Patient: sex F, age 58
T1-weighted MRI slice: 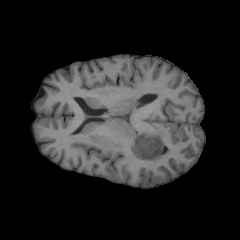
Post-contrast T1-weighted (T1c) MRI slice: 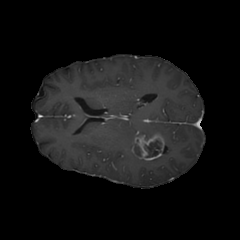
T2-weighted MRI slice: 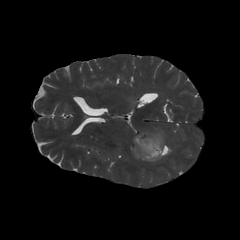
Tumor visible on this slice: yes
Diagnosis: Glioblastoma, IDH-wildtype
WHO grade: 4